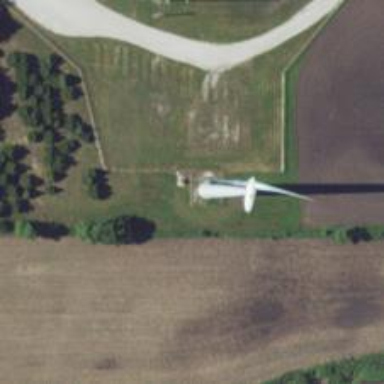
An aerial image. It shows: Wind generator powered by wind. The generator type is horizontal axis and it uses wind turbines.